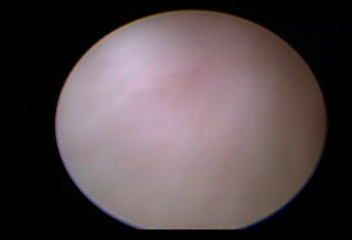
Modality: WLC
Class: Normal mucosa
Bladder cancer association: No